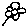
Label: flower